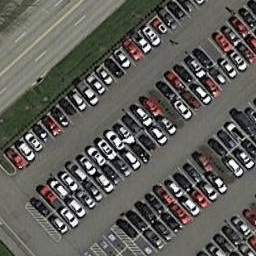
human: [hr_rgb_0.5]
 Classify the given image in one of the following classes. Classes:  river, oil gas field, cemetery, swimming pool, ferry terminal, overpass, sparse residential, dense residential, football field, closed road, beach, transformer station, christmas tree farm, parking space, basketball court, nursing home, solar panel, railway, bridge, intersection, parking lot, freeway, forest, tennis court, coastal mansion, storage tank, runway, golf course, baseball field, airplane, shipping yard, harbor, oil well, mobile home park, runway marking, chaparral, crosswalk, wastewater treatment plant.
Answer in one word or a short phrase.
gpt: parking lot